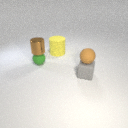
large yellow rubber cylinder to the left of small gray rubber cube